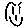
Label: smiley face